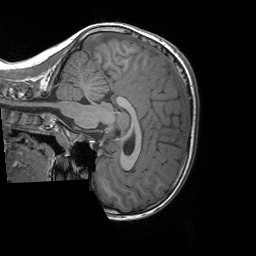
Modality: T1w
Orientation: sagittal
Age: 7
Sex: male
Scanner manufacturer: siemens
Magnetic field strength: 3 T
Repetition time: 1.65 s
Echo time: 0.00203 s